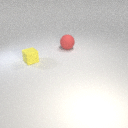
small yellow rubber cube to the left of large red rubber sphere